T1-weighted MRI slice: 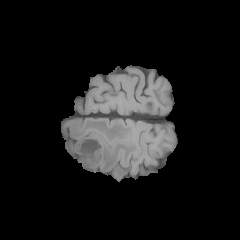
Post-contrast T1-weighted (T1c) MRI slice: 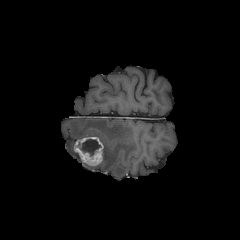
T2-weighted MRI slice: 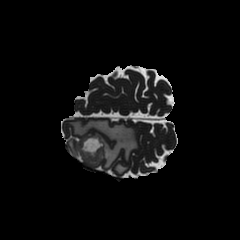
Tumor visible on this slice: yes